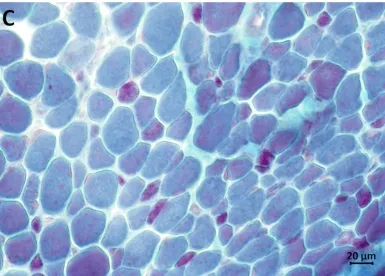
Muscle biopsy taken at the age of 7 months. (C) Red nemaline bodies are accumulated in small type 1 fibers and scattered rods are seen in larger fibers (Gomori trichrome staining).
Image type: pathology (methenamine_silver)